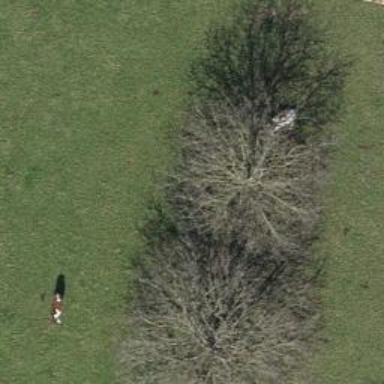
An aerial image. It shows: Beautiful tree in nature.